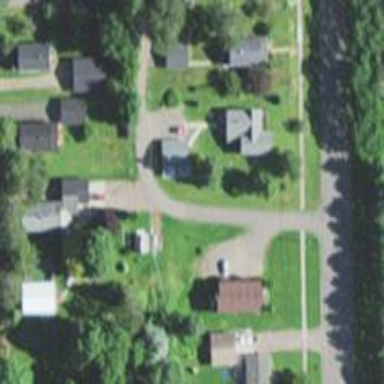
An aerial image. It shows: Alleyway designated as service road.